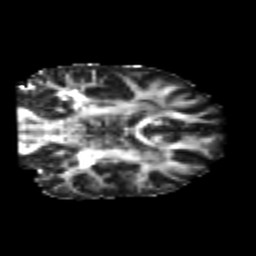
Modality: FA
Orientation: coronal
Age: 22
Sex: female
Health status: healthy
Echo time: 0.074 s